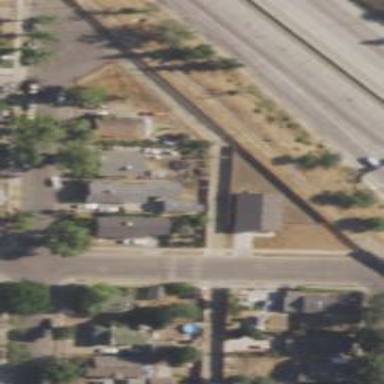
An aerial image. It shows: Alleyway designated as service road.